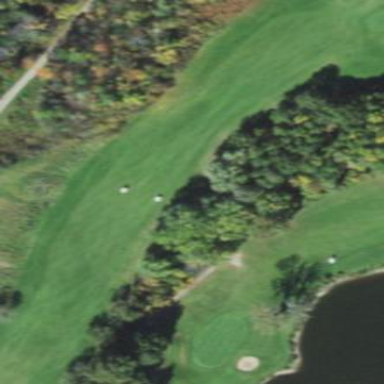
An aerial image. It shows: Scenic golf fairway.